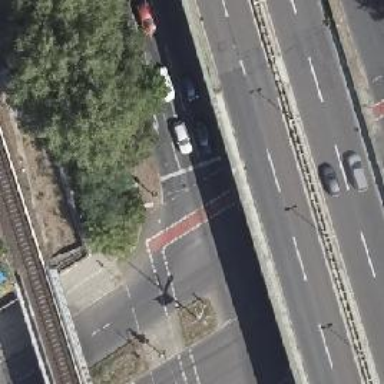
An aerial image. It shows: Crossing with traffic signals.